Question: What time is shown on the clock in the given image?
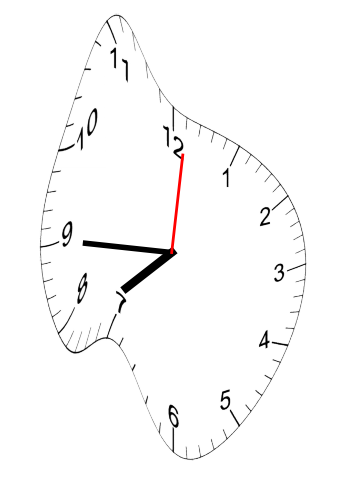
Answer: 07:45:01